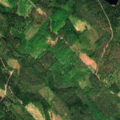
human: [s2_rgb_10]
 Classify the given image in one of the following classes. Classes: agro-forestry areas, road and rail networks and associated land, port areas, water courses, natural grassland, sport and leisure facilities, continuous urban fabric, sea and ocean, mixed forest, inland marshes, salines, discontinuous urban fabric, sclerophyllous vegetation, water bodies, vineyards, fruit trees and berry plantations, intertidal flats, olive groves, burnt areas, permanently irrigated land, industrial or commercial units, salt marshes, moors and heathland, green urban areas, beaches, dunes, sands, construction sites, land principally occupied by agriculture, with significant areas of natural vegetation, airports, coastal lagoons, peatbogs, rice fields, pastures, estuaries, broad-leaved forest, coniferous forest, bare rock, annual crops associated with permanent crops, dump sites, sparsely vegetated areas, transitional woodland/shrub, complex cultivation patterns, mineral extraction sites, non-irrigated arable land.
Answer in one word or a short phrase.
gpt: coniferous forest, mixed forest